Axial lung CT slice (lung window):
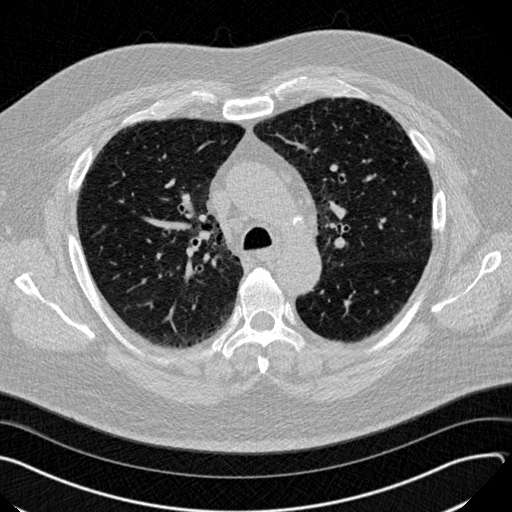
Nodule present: no